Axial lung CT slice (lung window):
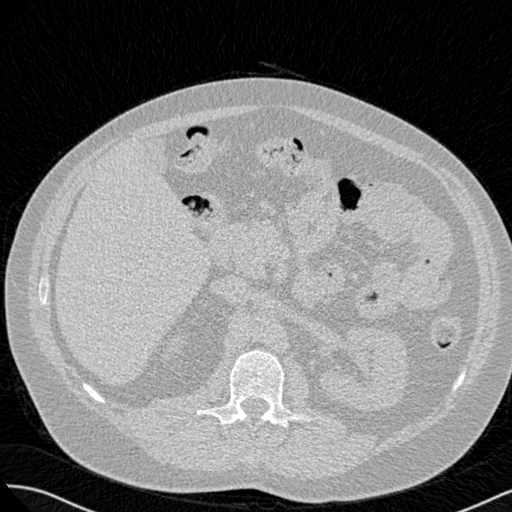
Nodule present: no